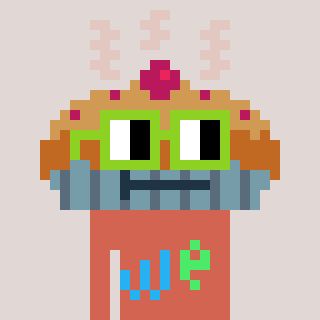
a pixel art character with square light green glasses, a pie-shaped head and a peachy-colored body on a warm background